Aerial crown-view tile of a tropical tree (Barro Colorado Island, Panama), acquired 20241014:
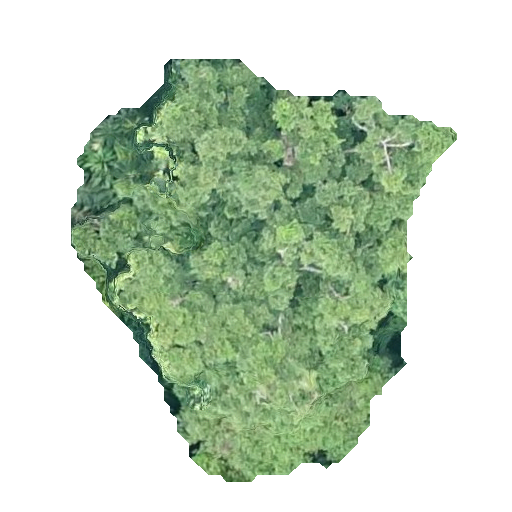
Species: Brosimum alicastrum
GBIF accepted scientific name: Brosimum alicastrum
Crown area: 167.422 m²